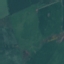
Label: Pasture